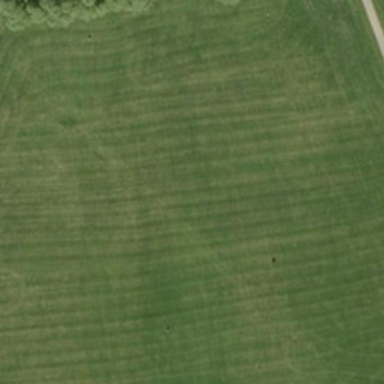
A row of green trees is near a piece of green meadow .